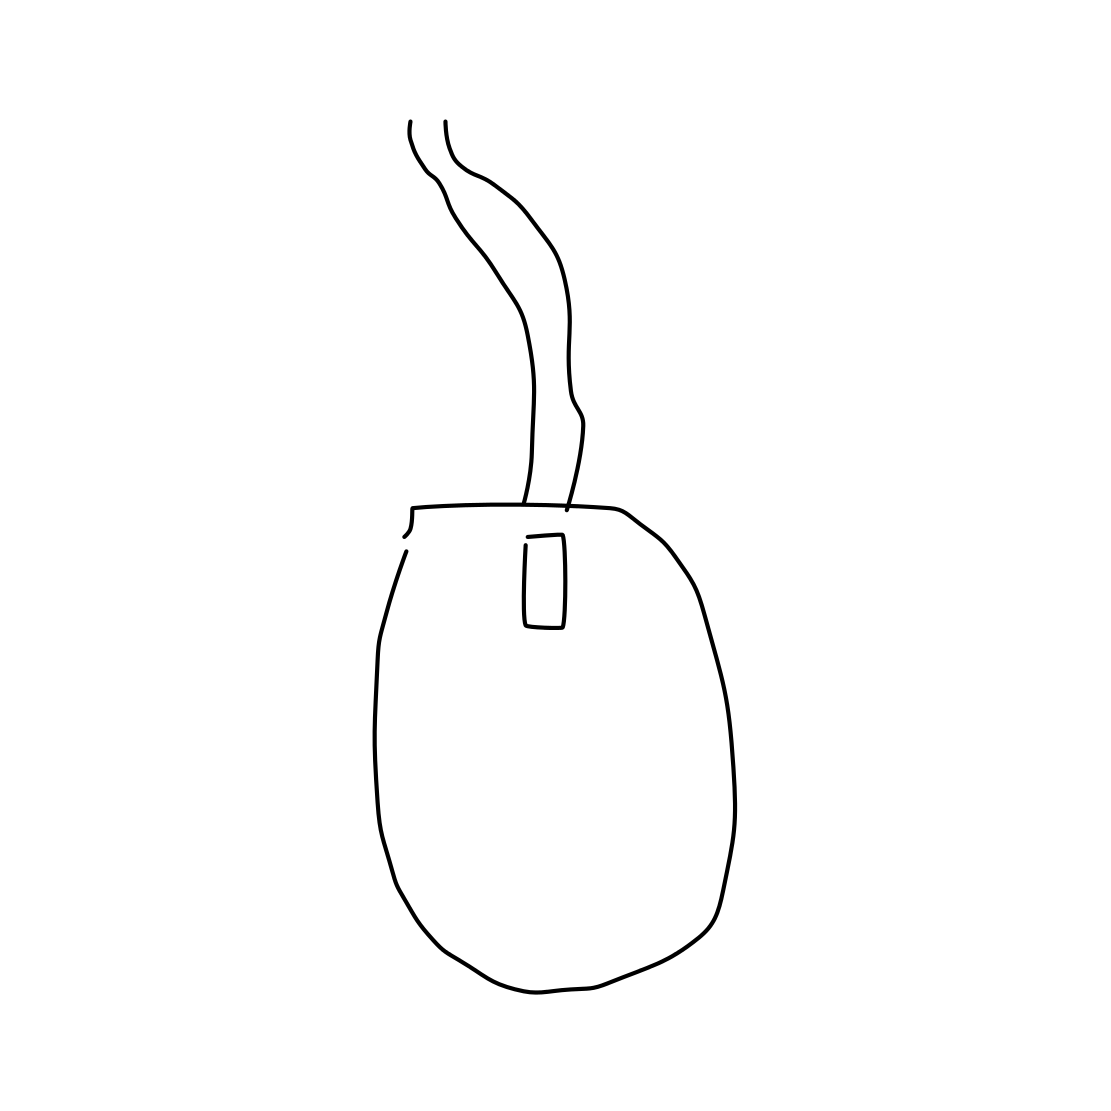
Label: computer-mouse